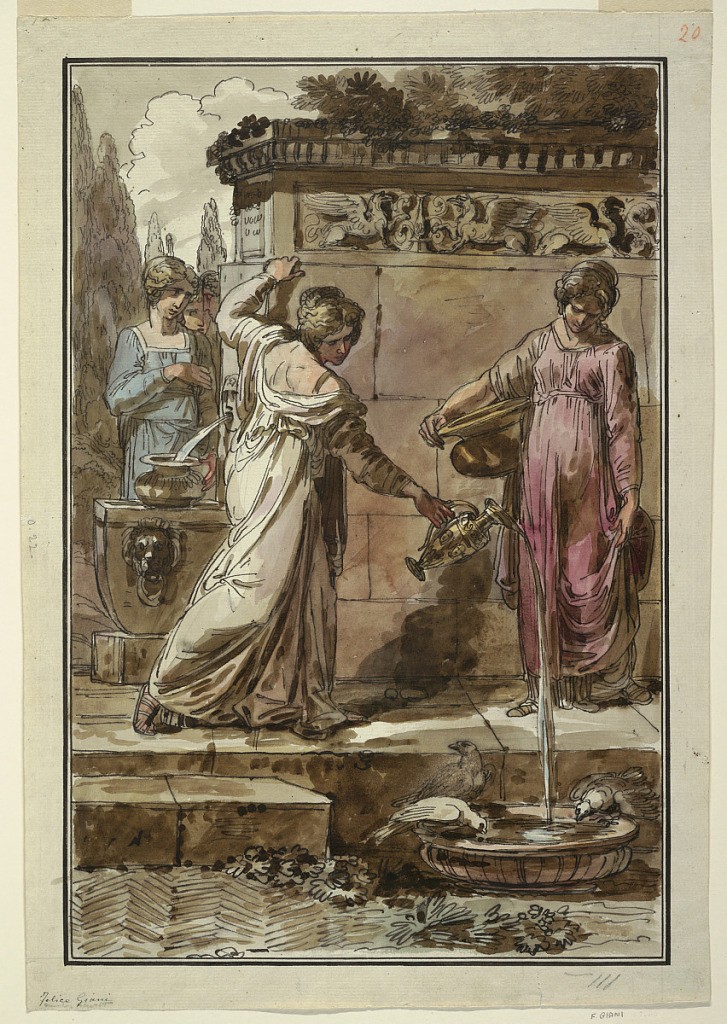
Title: Five Women at a Fountain
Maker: Felice Giani, Italian, 1758–1823
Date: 1810–25
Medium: Pen and black ink, watercolor Paper;
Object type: Drawing
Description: Vertical rectangle. Fountain at the corner of a garden wall. Water pours from a mask. A girls fills a vessel with water. Another one in the fore-ground pours water into a bowl for the pigeons to drink. Another girl looking on. Two black framing lines.